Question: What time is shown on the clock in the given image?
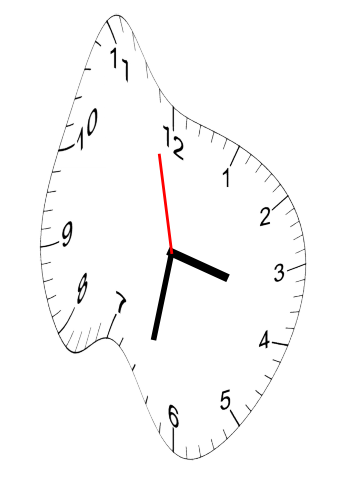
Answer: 03:31:58